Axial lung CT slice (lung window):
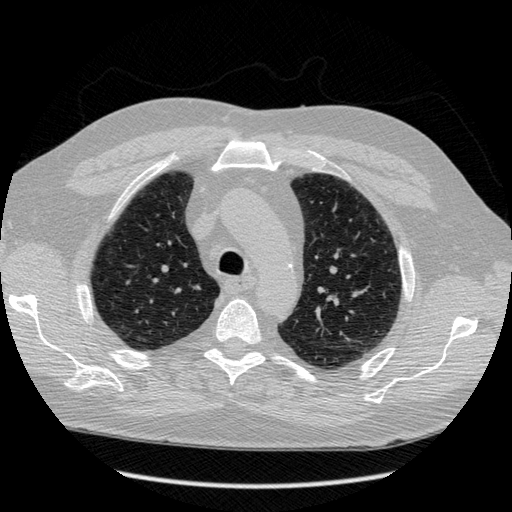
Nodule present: no